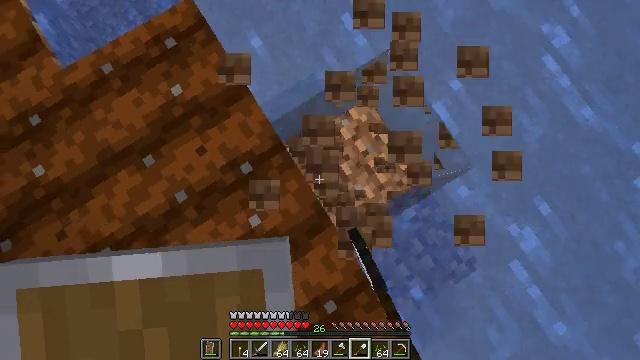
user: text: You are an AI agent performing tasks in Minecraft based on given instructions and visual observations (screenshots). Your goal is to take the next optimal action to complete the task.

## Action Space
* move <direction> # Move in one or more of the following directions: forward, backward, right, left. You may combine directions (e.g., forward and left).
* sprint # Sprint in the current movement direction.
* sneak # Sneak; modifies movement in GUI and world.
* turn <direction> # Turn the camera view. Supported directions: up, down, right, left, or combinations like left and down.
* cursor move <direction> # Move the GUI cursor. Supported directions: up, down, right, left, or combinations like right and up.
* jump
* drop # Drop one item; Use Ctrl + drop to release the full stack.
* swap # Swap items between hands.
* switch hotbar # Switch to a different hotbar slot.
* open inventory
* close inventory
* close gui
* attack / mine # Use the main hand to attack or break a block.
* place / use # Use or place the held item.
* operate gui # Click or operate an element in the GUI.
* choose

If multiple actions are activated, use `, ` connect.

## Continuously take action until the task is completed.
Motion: motion action
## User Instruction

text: Harvest farmland back to plain soil.
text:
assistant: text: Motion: no_op